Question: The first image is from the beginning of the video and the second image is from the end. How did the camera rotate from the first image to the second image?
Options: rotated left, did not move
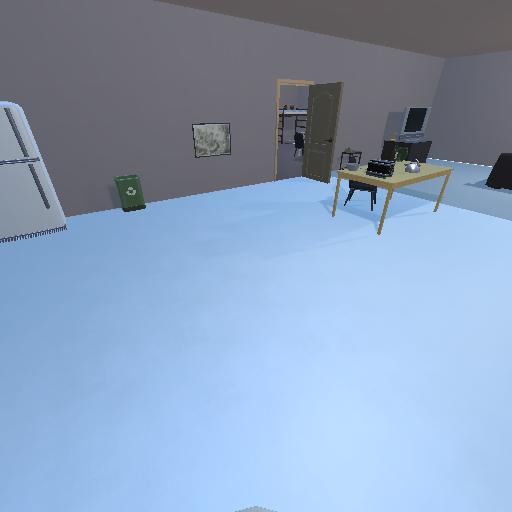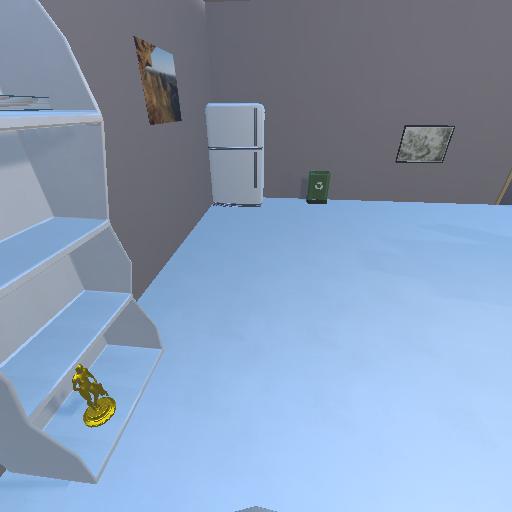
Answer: rotated left